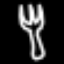
Label: fork